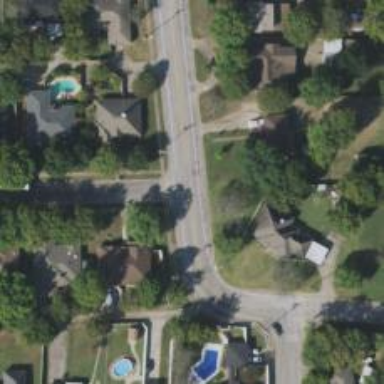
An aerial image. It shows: Residential road.